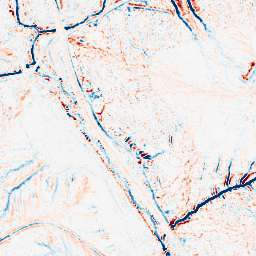
Category: edge_preserving
Decomposition family: median
Decomposition parameters: size: 7
Upsampling method: cubic_mitchell
Upsampling parameters: scale: 2
Upsampling scale: 2